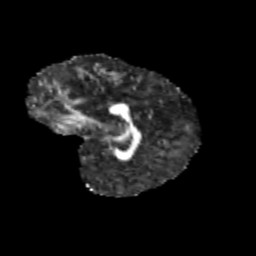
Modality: FA
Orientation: sagittal
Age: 12
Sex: female
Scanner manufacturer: siemens
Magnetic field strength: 3 T
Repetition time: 3.8 s
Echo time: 0.07 s